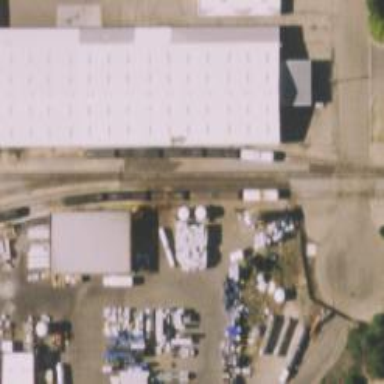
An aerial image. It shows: Railway siding for service.